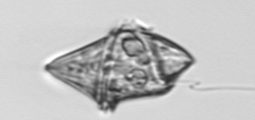
Label: Gyrodinium